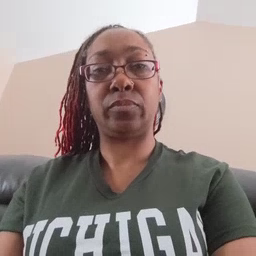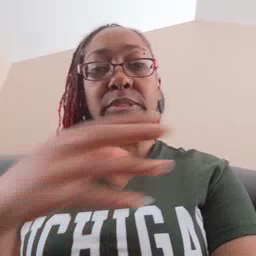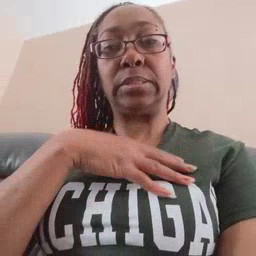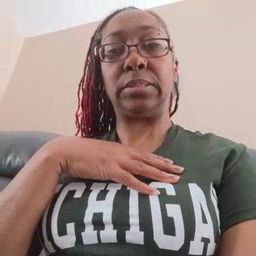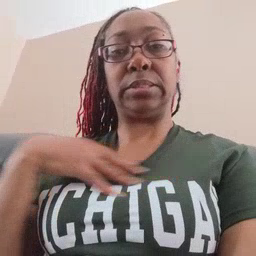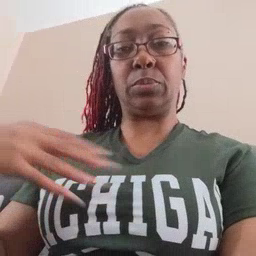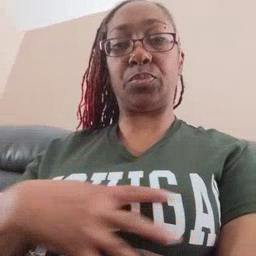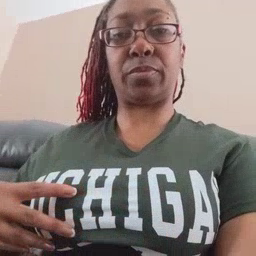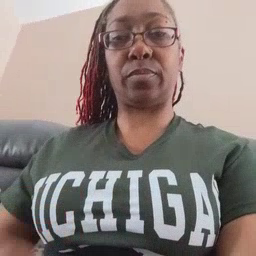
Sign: zebra